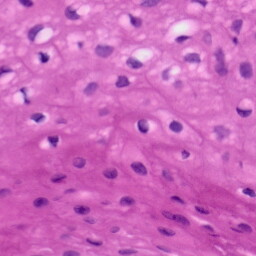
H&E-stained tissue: Tonsil